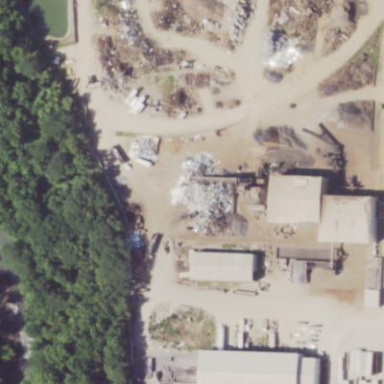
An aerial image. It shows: Recycling center with scrap metal recycling facilities.